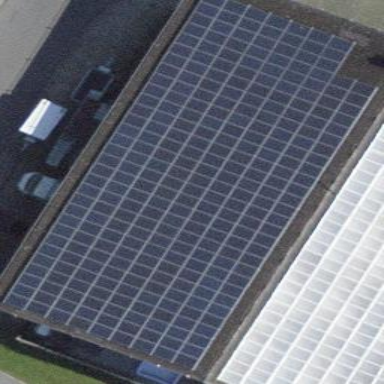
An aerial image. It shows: Solar power generator.